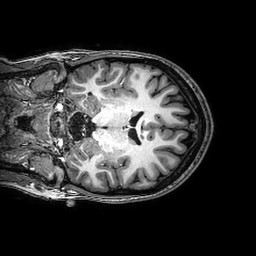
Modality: T1w
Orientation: coronal
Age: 19
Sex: female
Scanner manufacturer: philips
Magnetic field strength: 3 T
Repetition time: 0.008315 s
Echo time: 0.00382 s